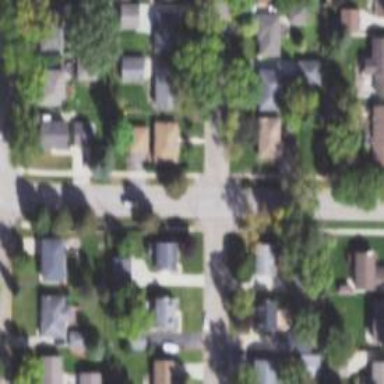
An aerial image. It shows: Residential road with separate sidewalk.